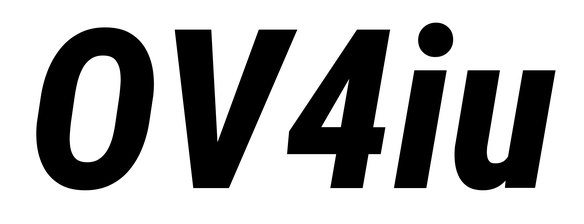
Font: Roboto-Italic_Condensed_ExtraBold_Italic